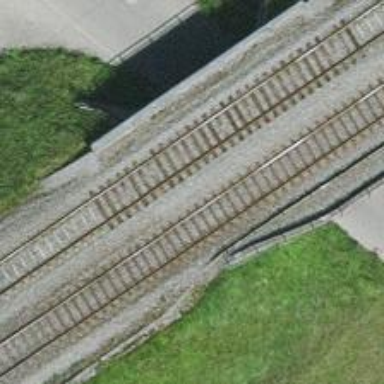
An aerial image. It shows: Single-track railway with electrified contact lines.